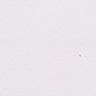
Metastatic tissue present: no